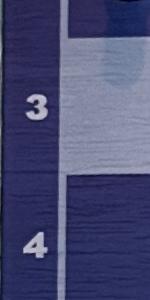
Label: Empty